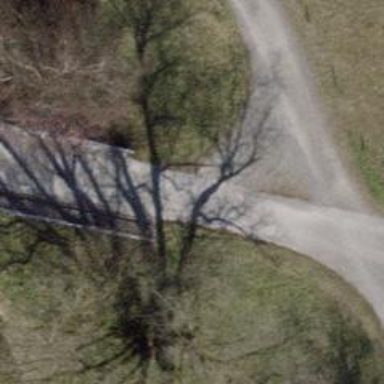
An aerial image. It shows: Unclassified road on asphalt surface with bridge. It is accessible to agricultural motor vehicles.